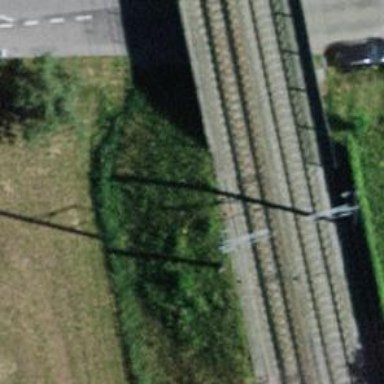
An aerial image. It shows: Railway bridge with electrified tracks and single contact line.